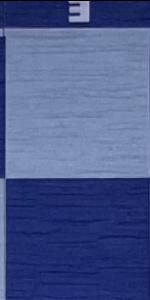
Label: Empty